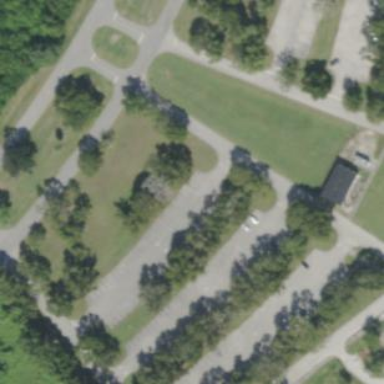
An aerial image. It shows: Parking area with surface.